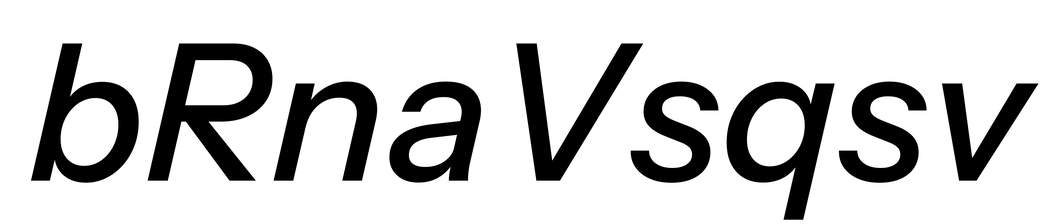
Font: InstrumentSans-Italic_Medium_Italic